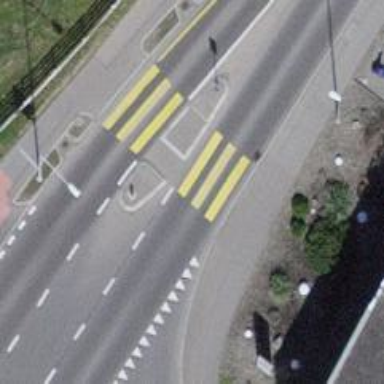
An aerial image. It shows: Kerb barrier.